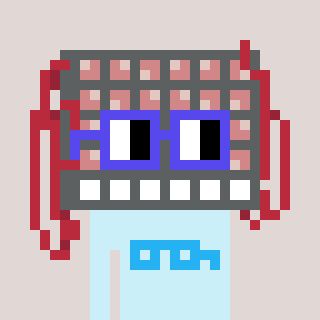
a pixel art character with square blue glasses, a turing-shaped head and a cold-colored body on a warm background